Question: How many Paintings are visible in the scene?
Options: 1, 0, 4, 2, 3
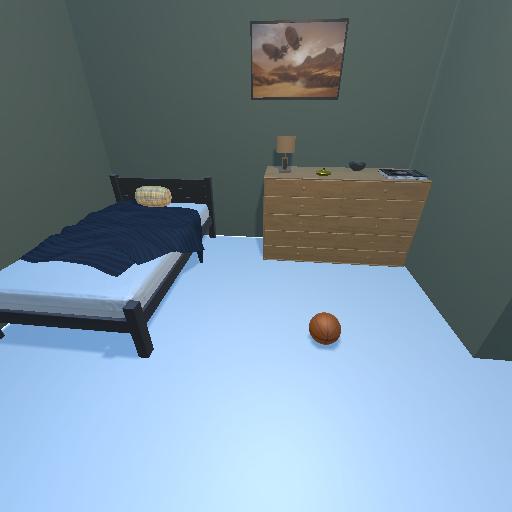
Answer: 1